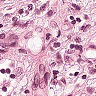
Metastatic tissue present: no